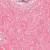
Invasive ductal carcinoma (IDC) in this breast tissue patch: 0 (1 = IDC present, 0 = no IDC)